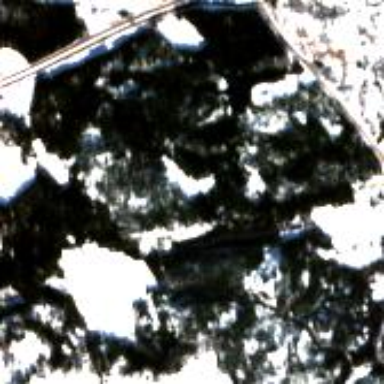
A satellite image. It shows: Forest area.